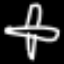
Label: airplane